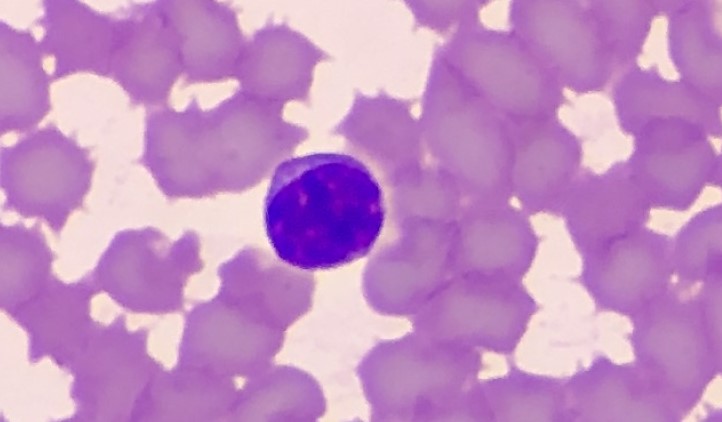
White blood cell type: Lymphocyte